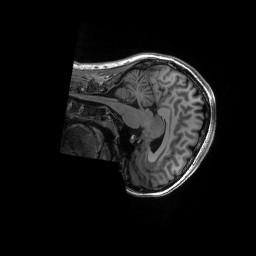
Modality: T1w
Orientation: sagittal
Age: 22
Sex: female
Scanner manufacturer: siemens
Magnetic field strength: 3 T
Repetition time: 2.53 s
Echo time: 0.0033 s